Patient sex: F
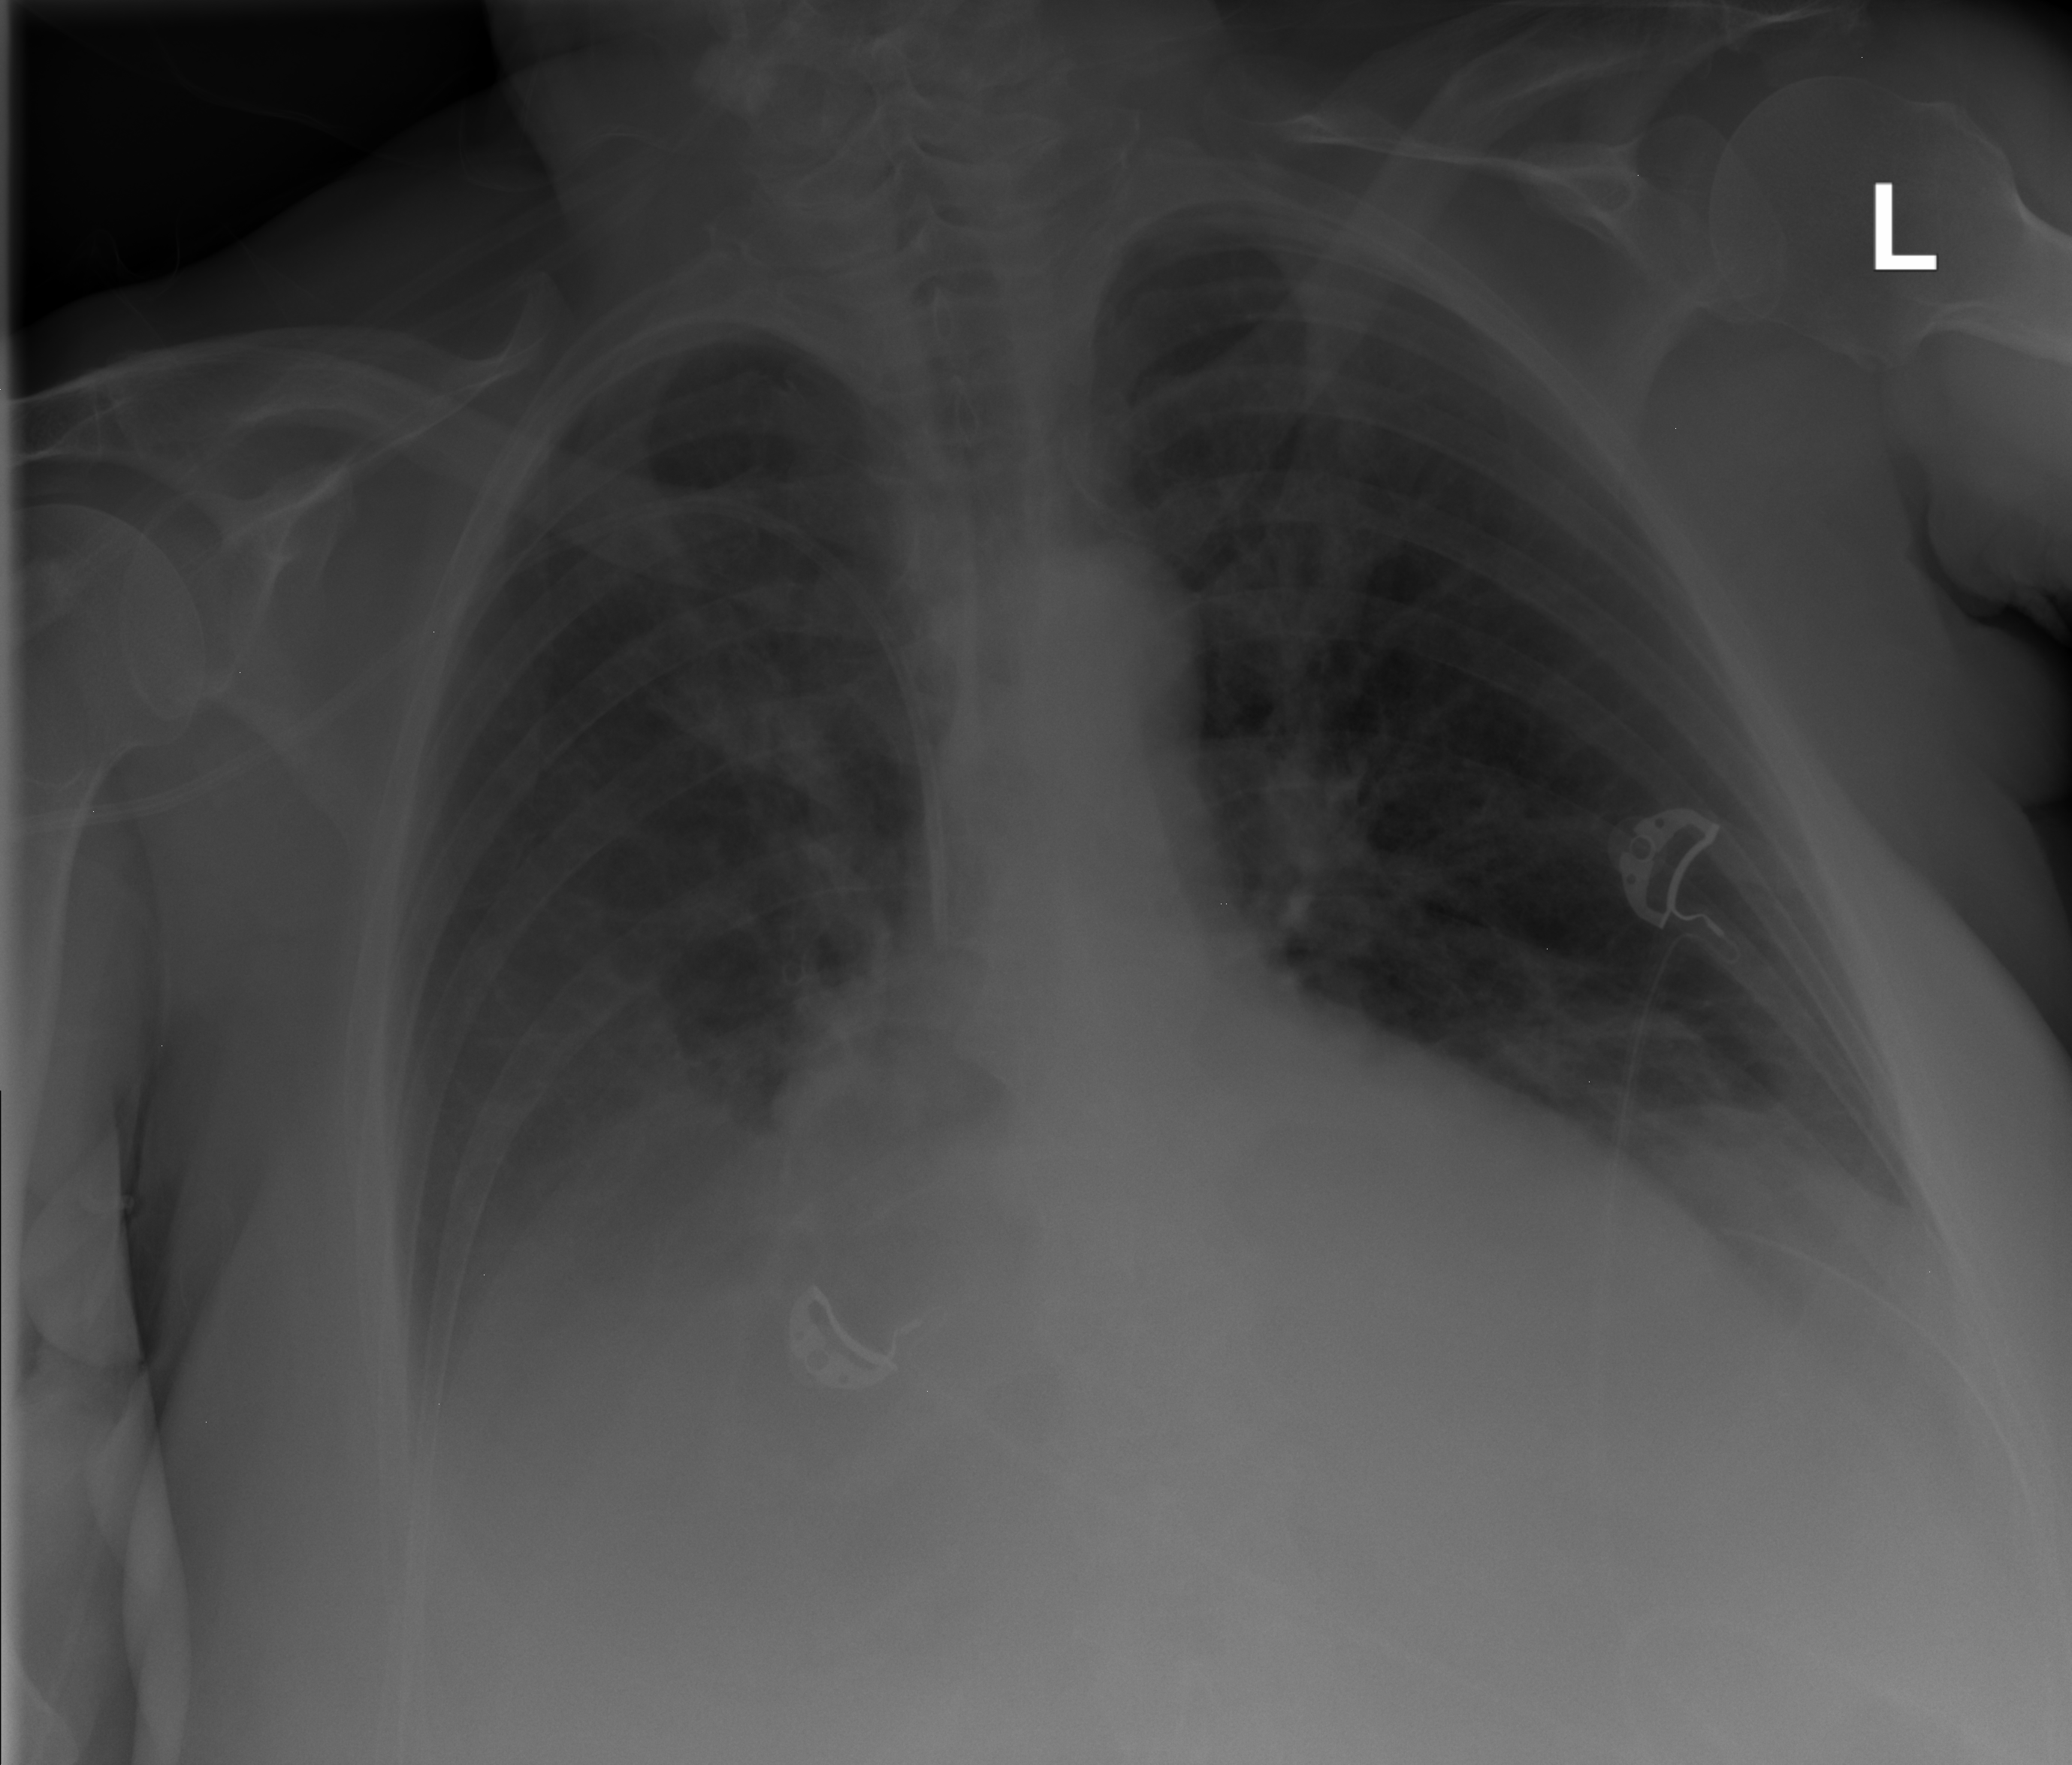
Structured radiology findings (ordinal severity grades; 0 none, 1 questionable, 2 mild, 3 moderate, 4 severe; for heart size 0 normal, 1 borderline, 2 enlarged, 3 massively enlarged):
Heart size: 2
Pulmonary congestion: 2
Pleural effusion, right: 3
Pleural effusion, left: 2
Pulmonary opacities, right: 0
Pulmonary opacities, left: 0
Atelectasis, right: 2
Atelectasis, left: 2